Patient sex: M
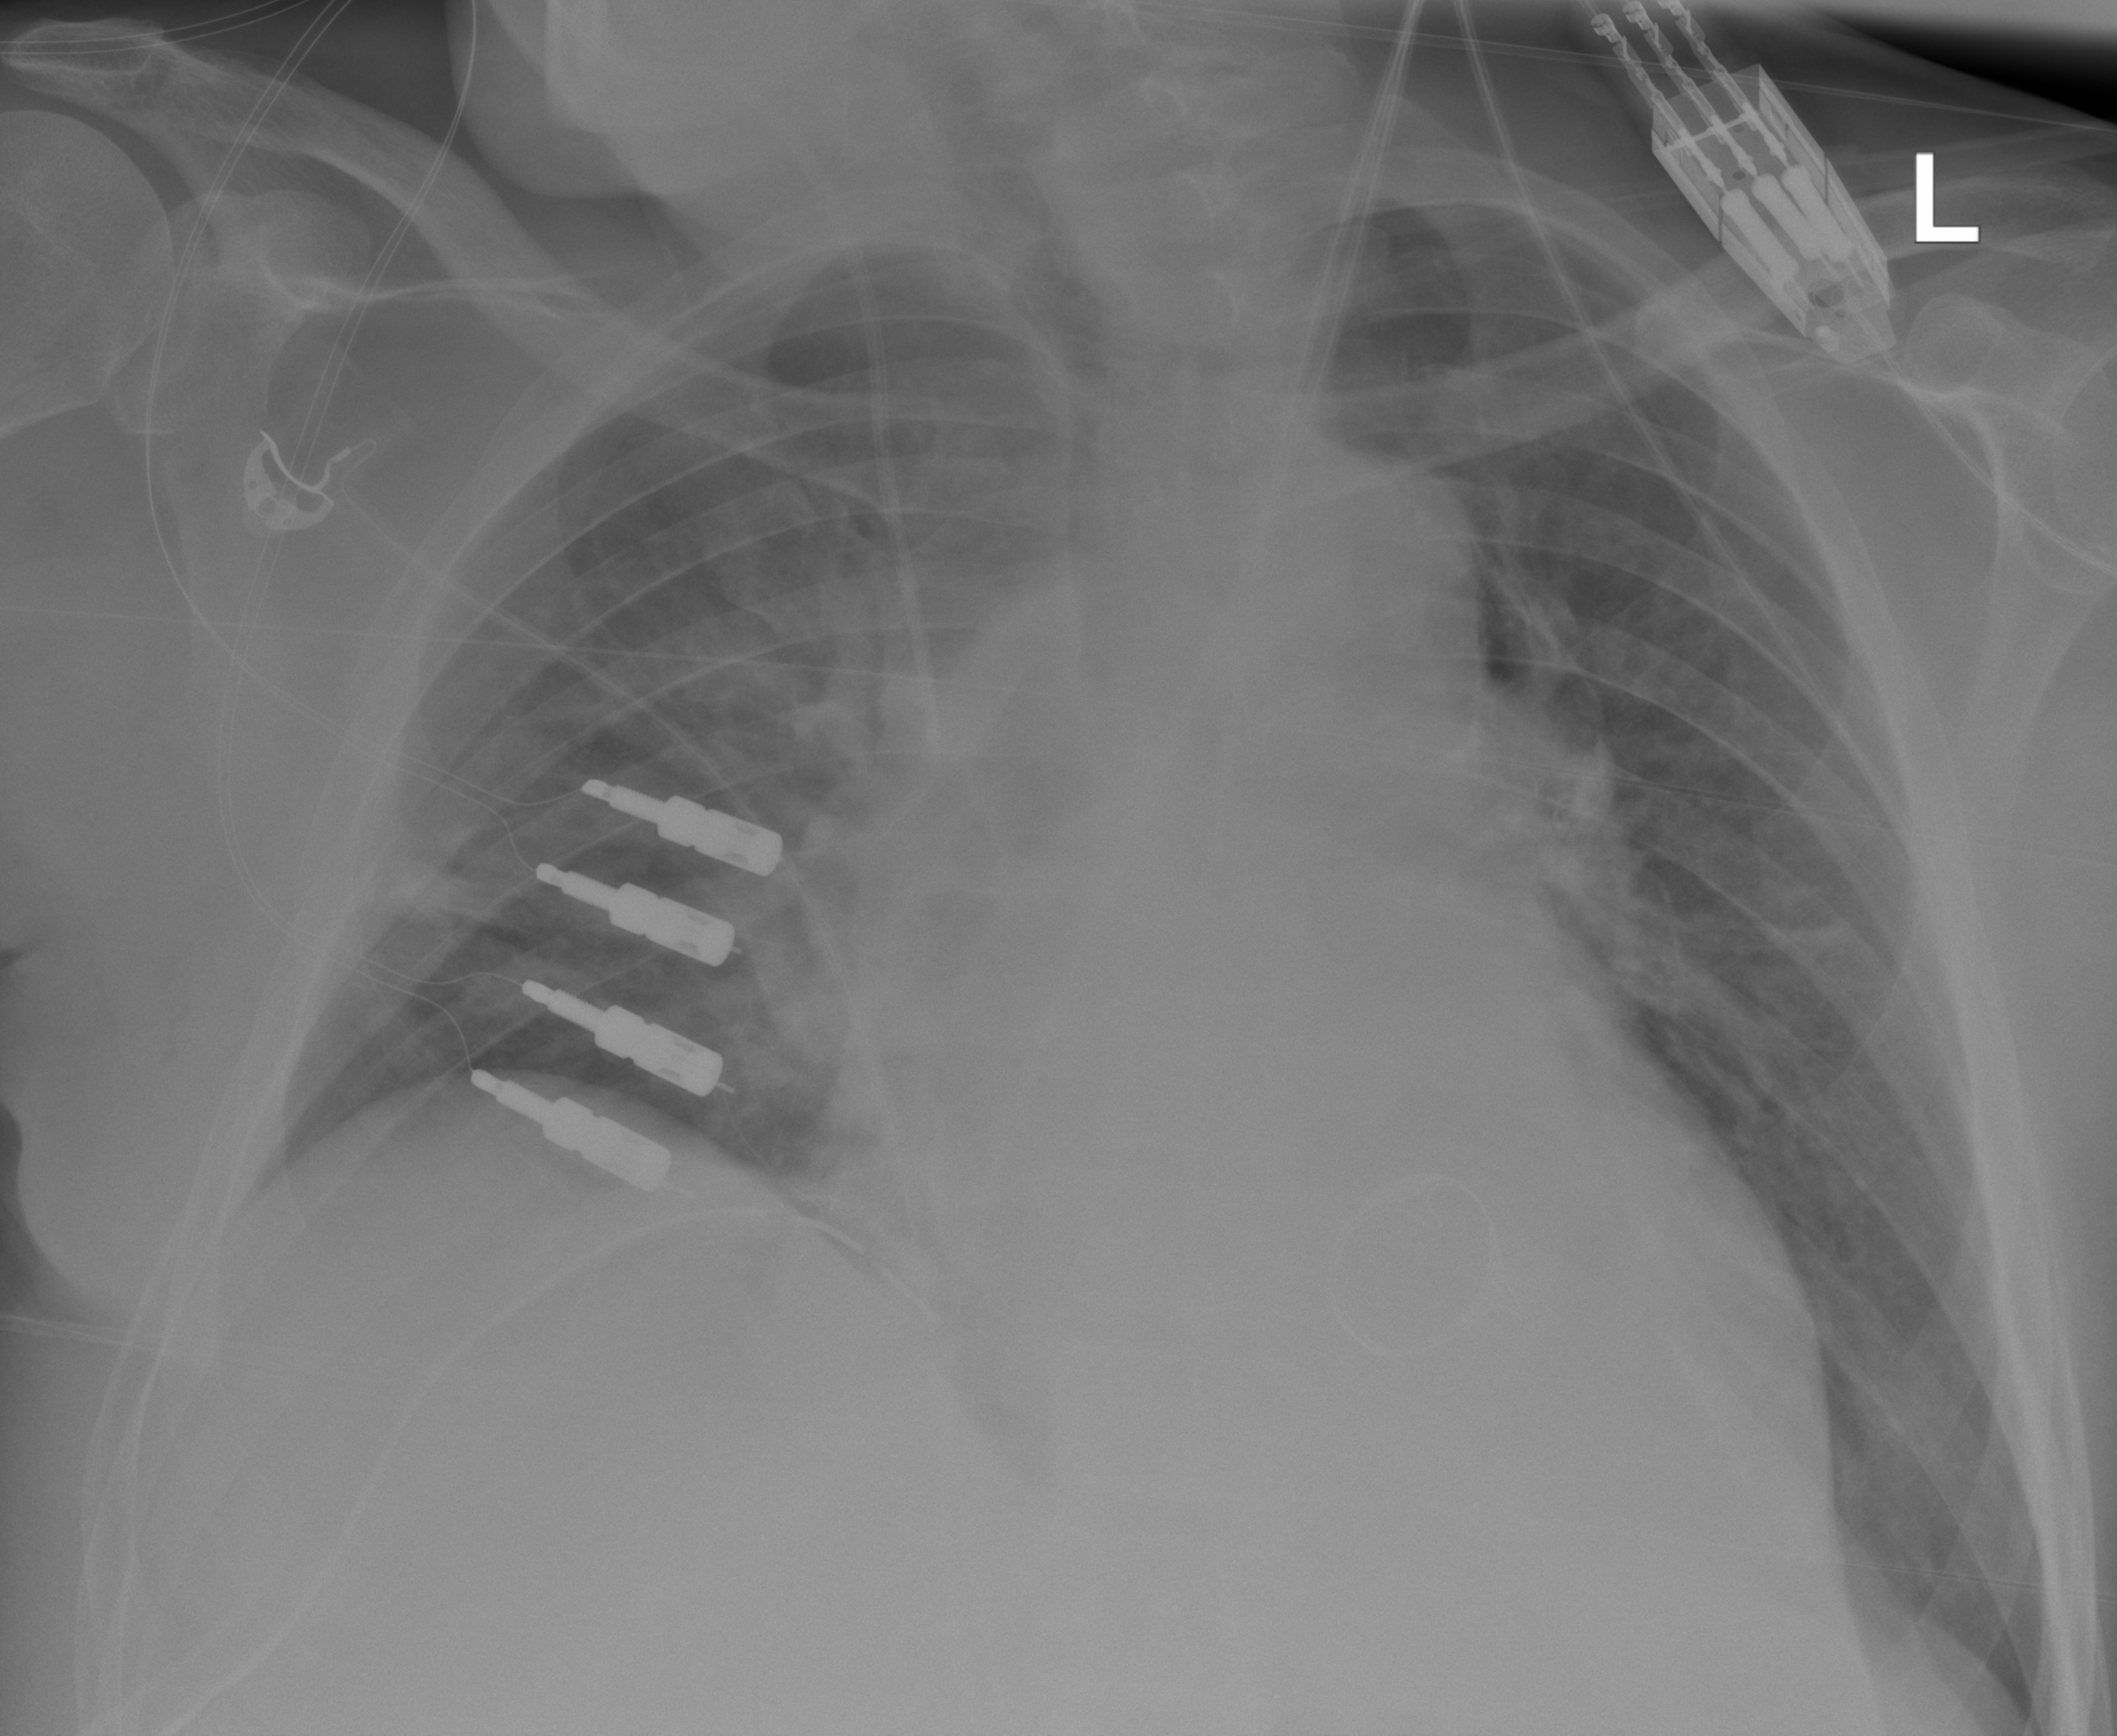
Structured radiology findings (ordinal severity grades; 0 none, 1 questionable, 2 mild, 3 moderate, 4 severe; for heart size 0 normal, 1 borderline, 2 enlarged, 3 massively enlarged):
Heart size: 2
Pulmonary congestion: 2
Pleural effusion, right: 0
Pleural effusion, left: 0
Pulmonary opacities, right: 2
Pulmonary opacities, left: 0
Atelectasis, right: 2
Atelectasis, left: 2